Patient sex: M
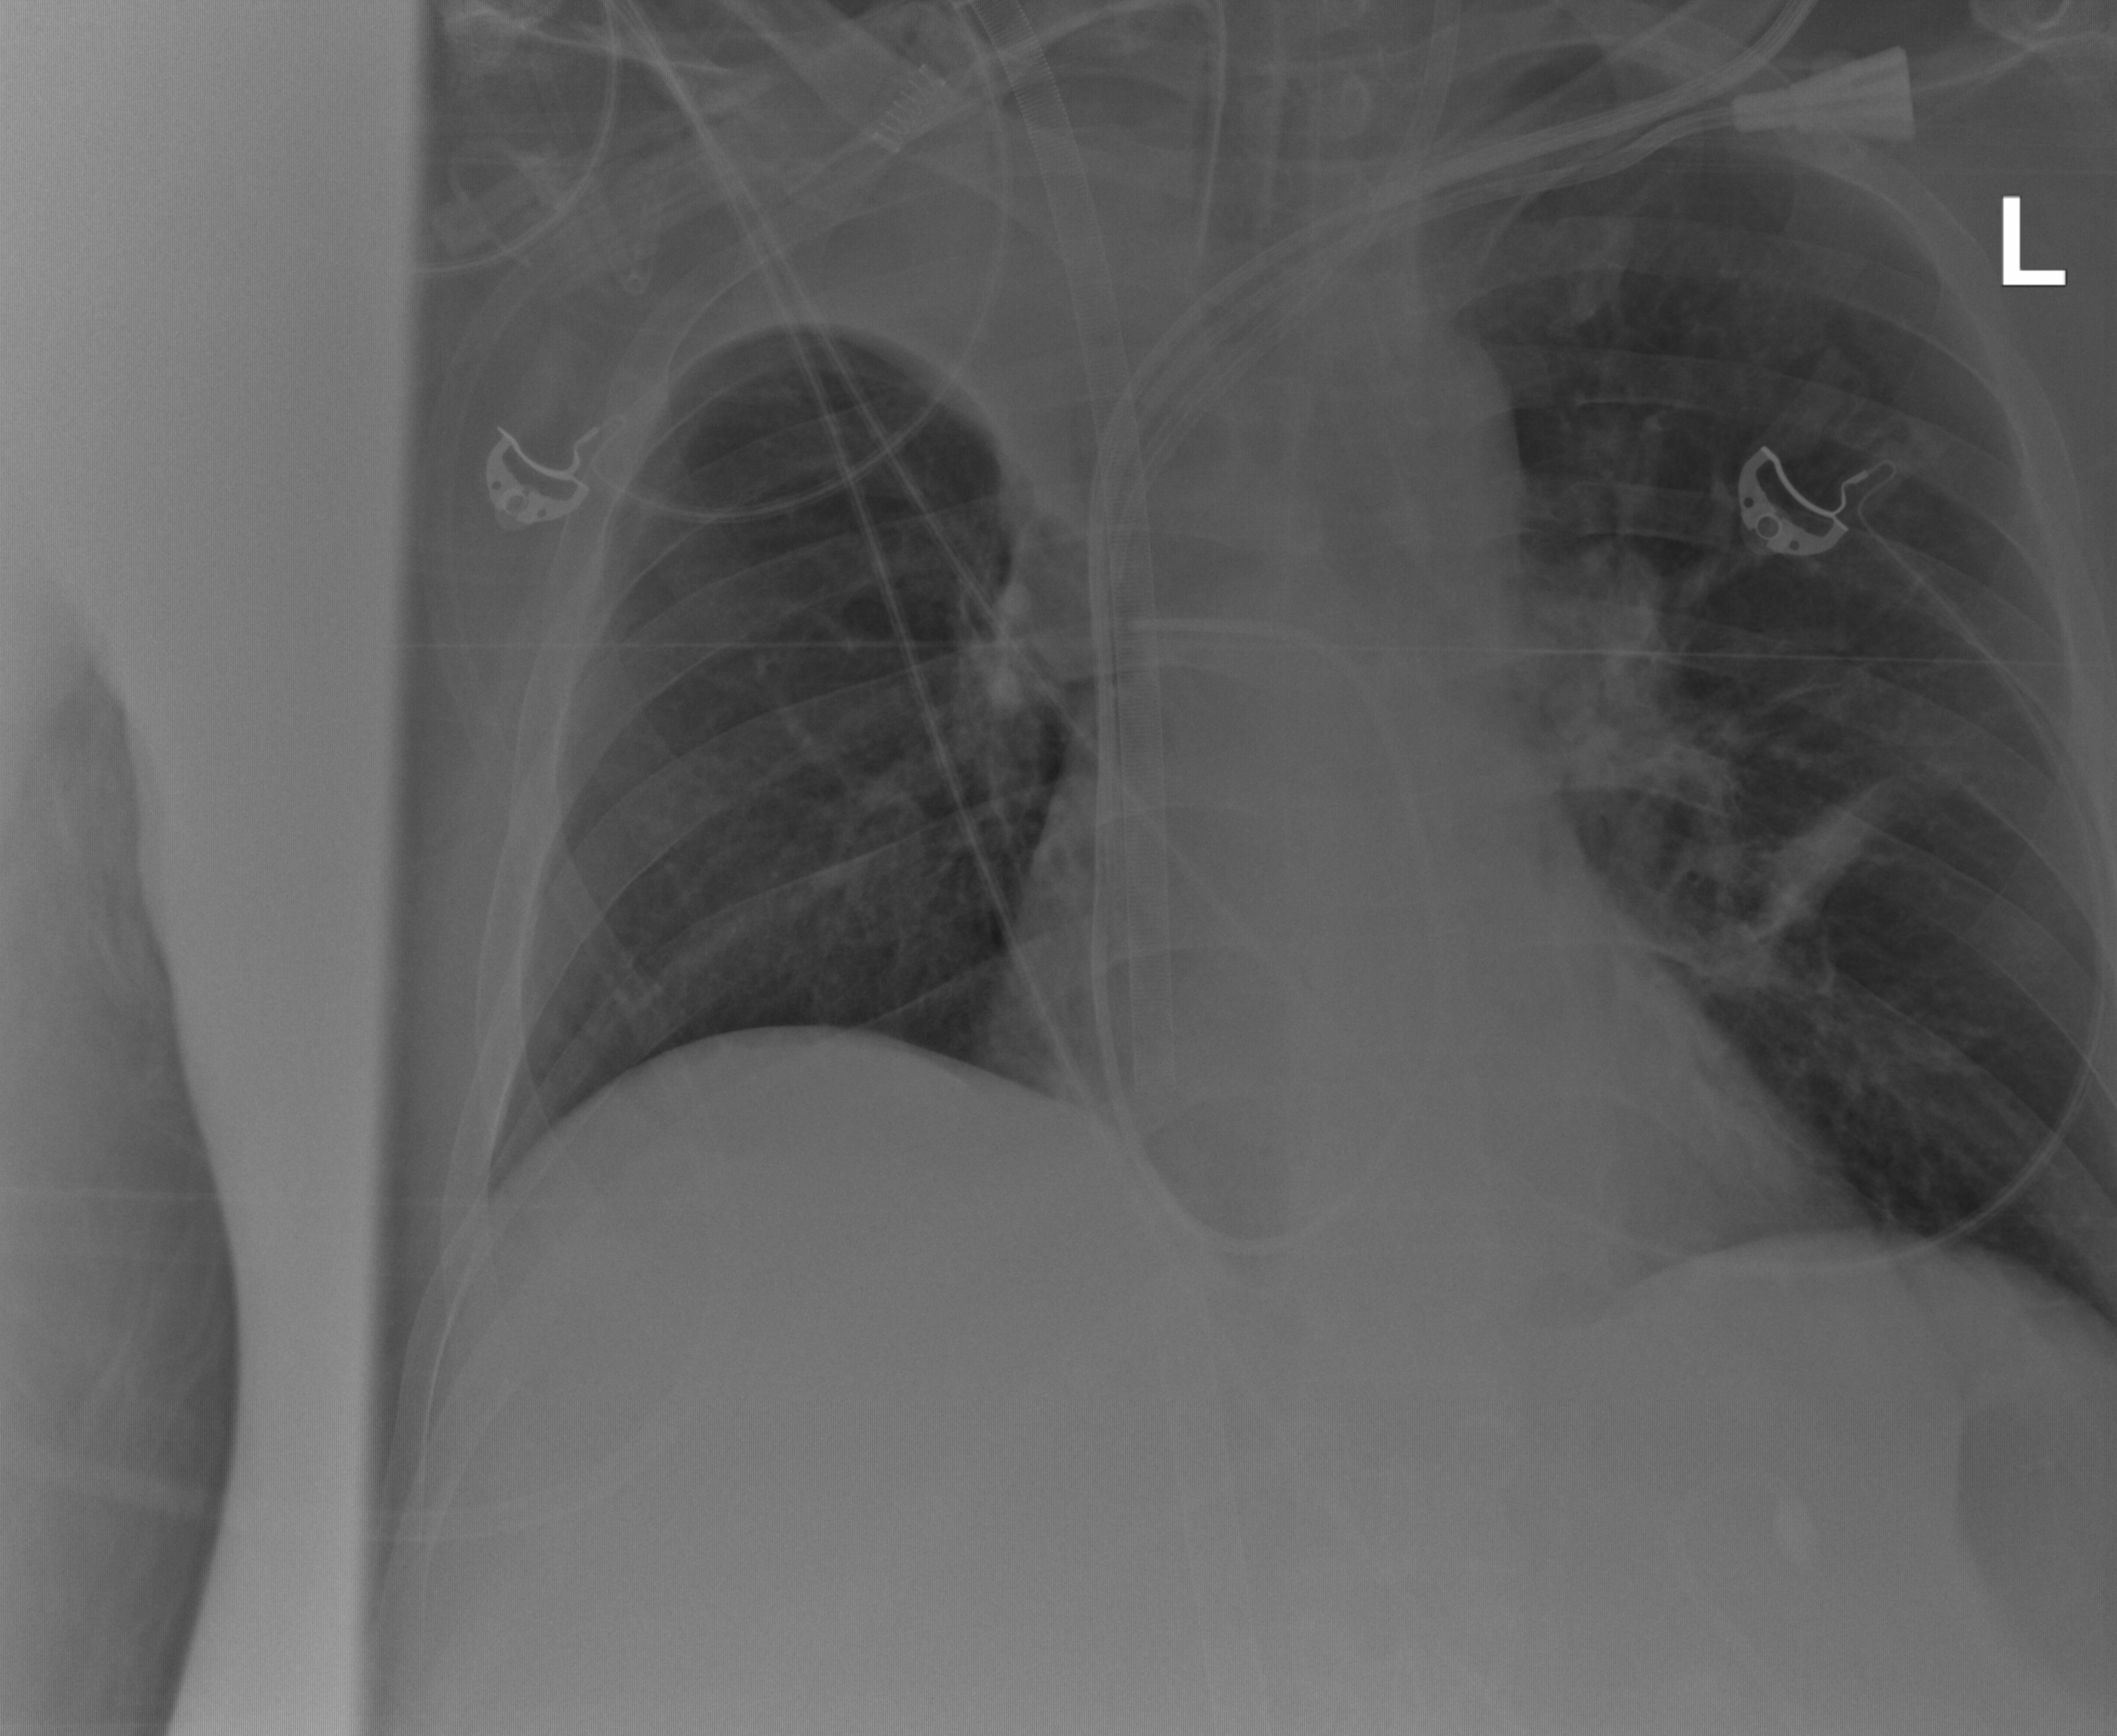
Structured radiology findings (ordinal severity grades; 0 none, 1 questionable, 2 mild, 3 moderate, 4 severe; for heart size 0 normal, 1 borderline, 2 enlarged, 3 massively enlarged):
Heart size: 1
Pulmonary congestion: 0
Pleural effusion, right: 0
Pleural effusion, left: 0
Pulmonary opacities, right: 0
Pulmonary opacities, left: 0
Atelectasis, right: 3
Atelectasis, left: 2